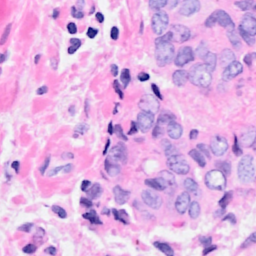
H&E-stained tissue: Breast